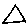
Label: triangle